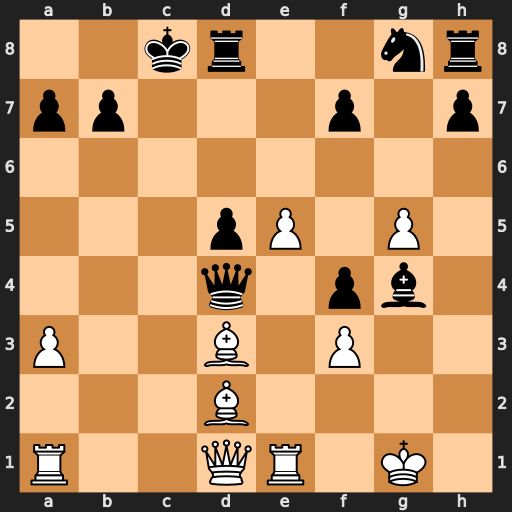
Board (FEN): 2kr2nr/pp3p1p/8/3pP1P1/3q1pb1/P2B1P2/3B4/R2QR1K1
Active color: w
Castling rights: -
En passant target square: -
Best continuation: Be3 fxe3 Bf5+ Bxf5 Qxd4